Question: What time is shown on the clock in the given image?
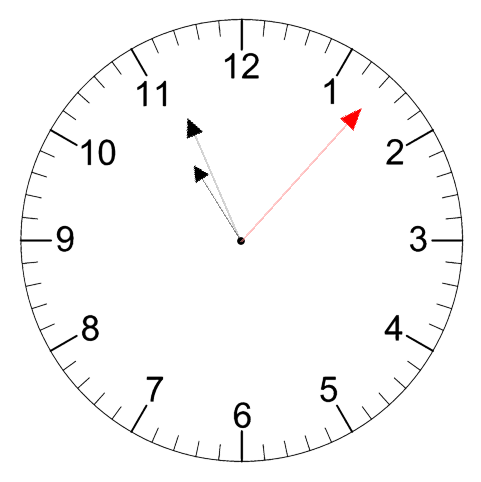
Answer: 10:56:07